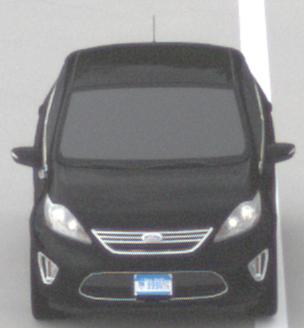
Make: Ford
Model: Fiesta
Detailed model: ’09 Sedan (seventh series)
Model produced from: 2010
Model produced until: 2017
Doors: 4
Color: black
Road condition: dry road
Daytime: midday
Contrast: low contrast